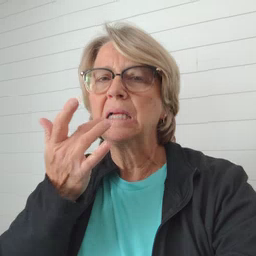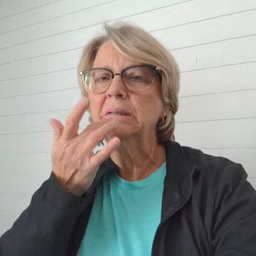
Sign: taste